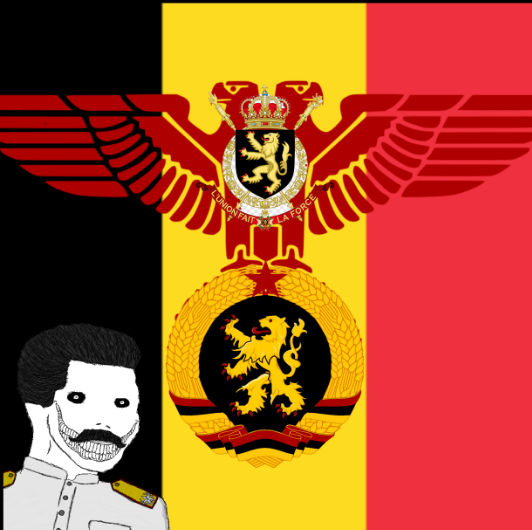
Label: 5_Wojak_with_Background